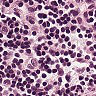
Metastatic tissue present: no